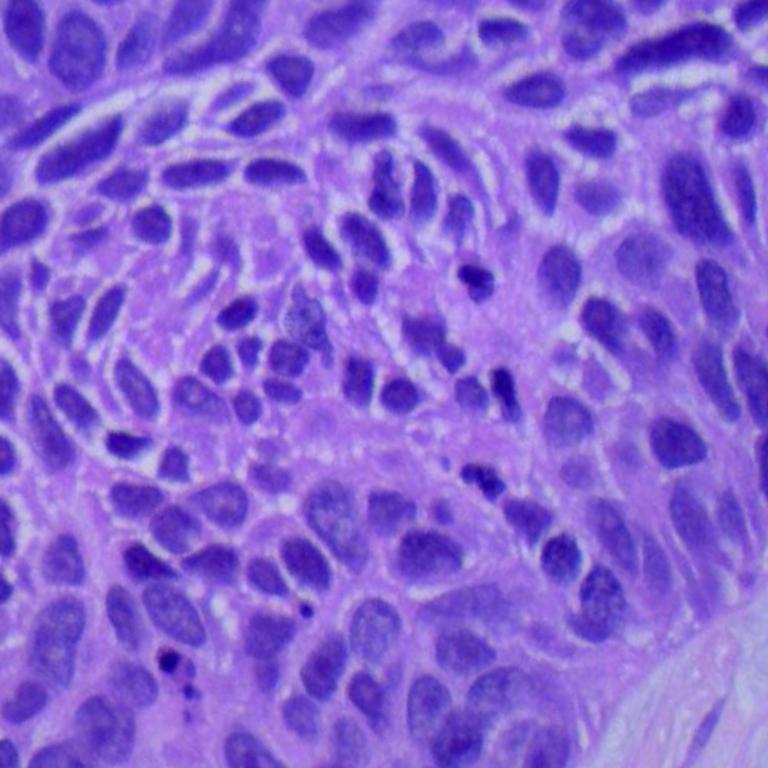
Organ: lung
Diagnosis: squamous carcinomas